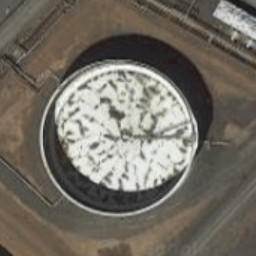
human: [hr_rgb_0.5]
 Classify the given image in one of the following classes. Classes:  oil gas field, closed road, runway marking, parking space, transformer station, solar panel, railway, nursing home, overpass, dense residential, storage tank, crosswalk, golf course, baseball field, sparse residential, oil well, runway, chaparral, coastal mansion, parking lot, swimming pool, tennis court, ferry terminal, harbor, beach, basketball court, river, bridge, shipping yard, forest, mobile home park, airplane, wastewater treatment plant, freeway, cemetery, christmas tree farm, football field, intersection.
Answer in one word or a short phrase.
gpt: storage tank